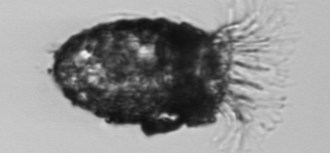
Label: Stenosemella_pacifica